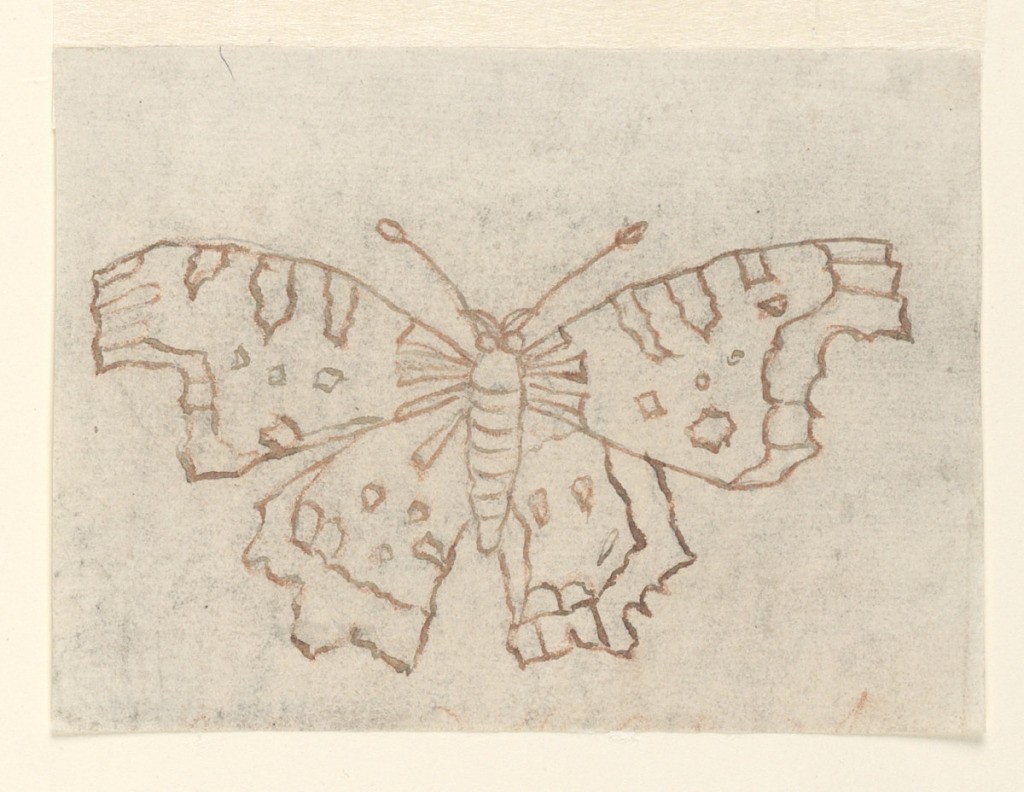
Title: Textile Design: A Butterfly
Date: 1800–30
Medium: Red chalk, pen and red ink on cream paper
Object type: Drawing
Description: A large butterfly with patterned wings spread seen from above. Design pricked for transfer.